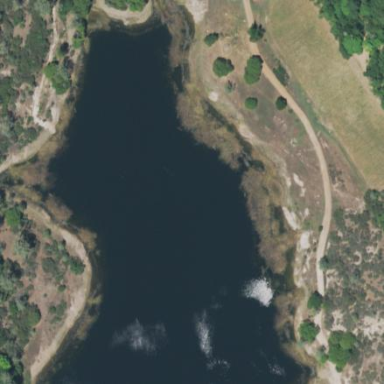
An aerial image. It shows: Reservoir of water.